Field crop: maize
Growth stage: 1
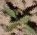
Species: atriplex